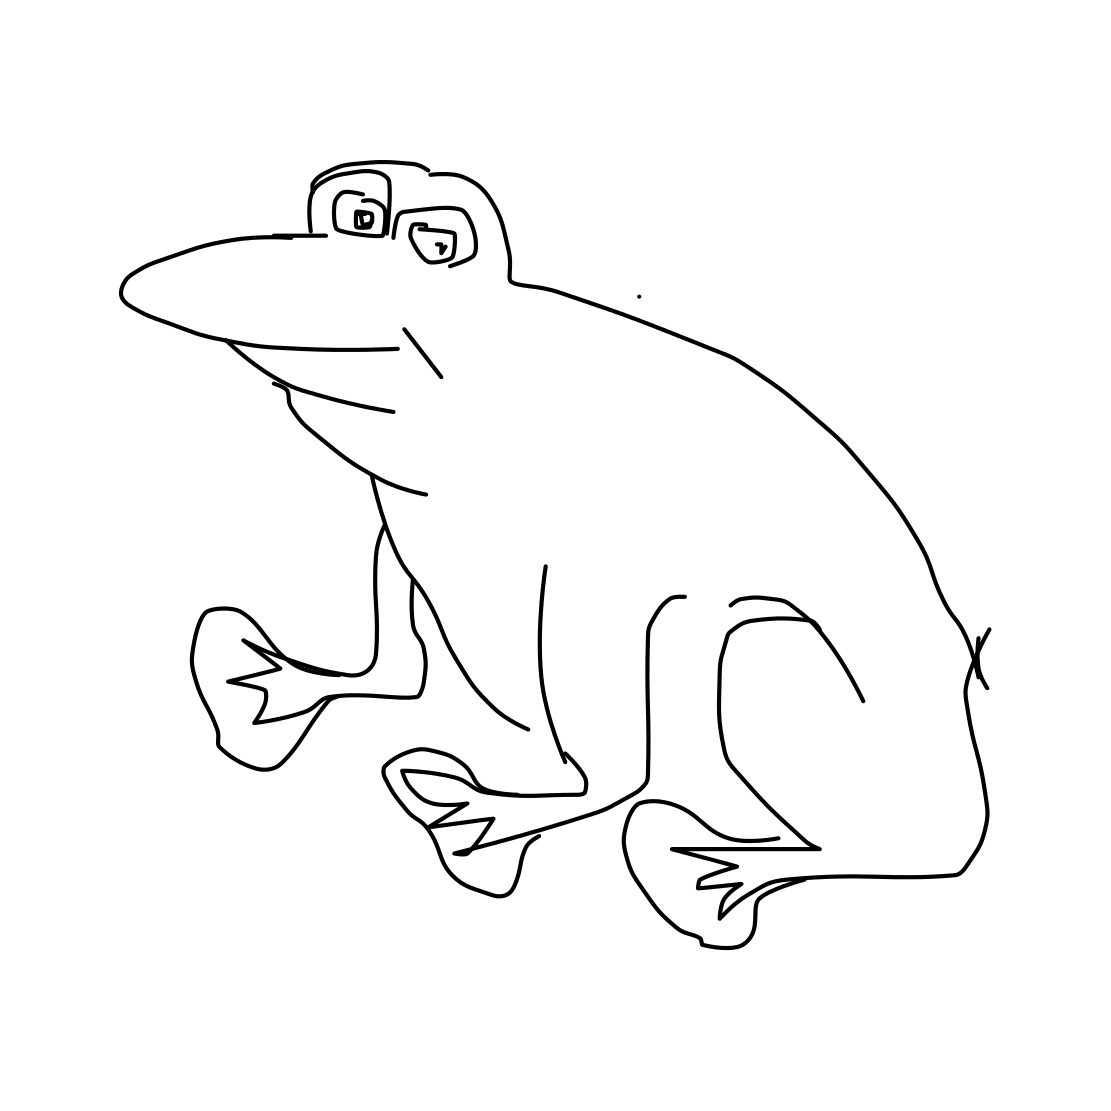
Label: frog